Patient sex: F
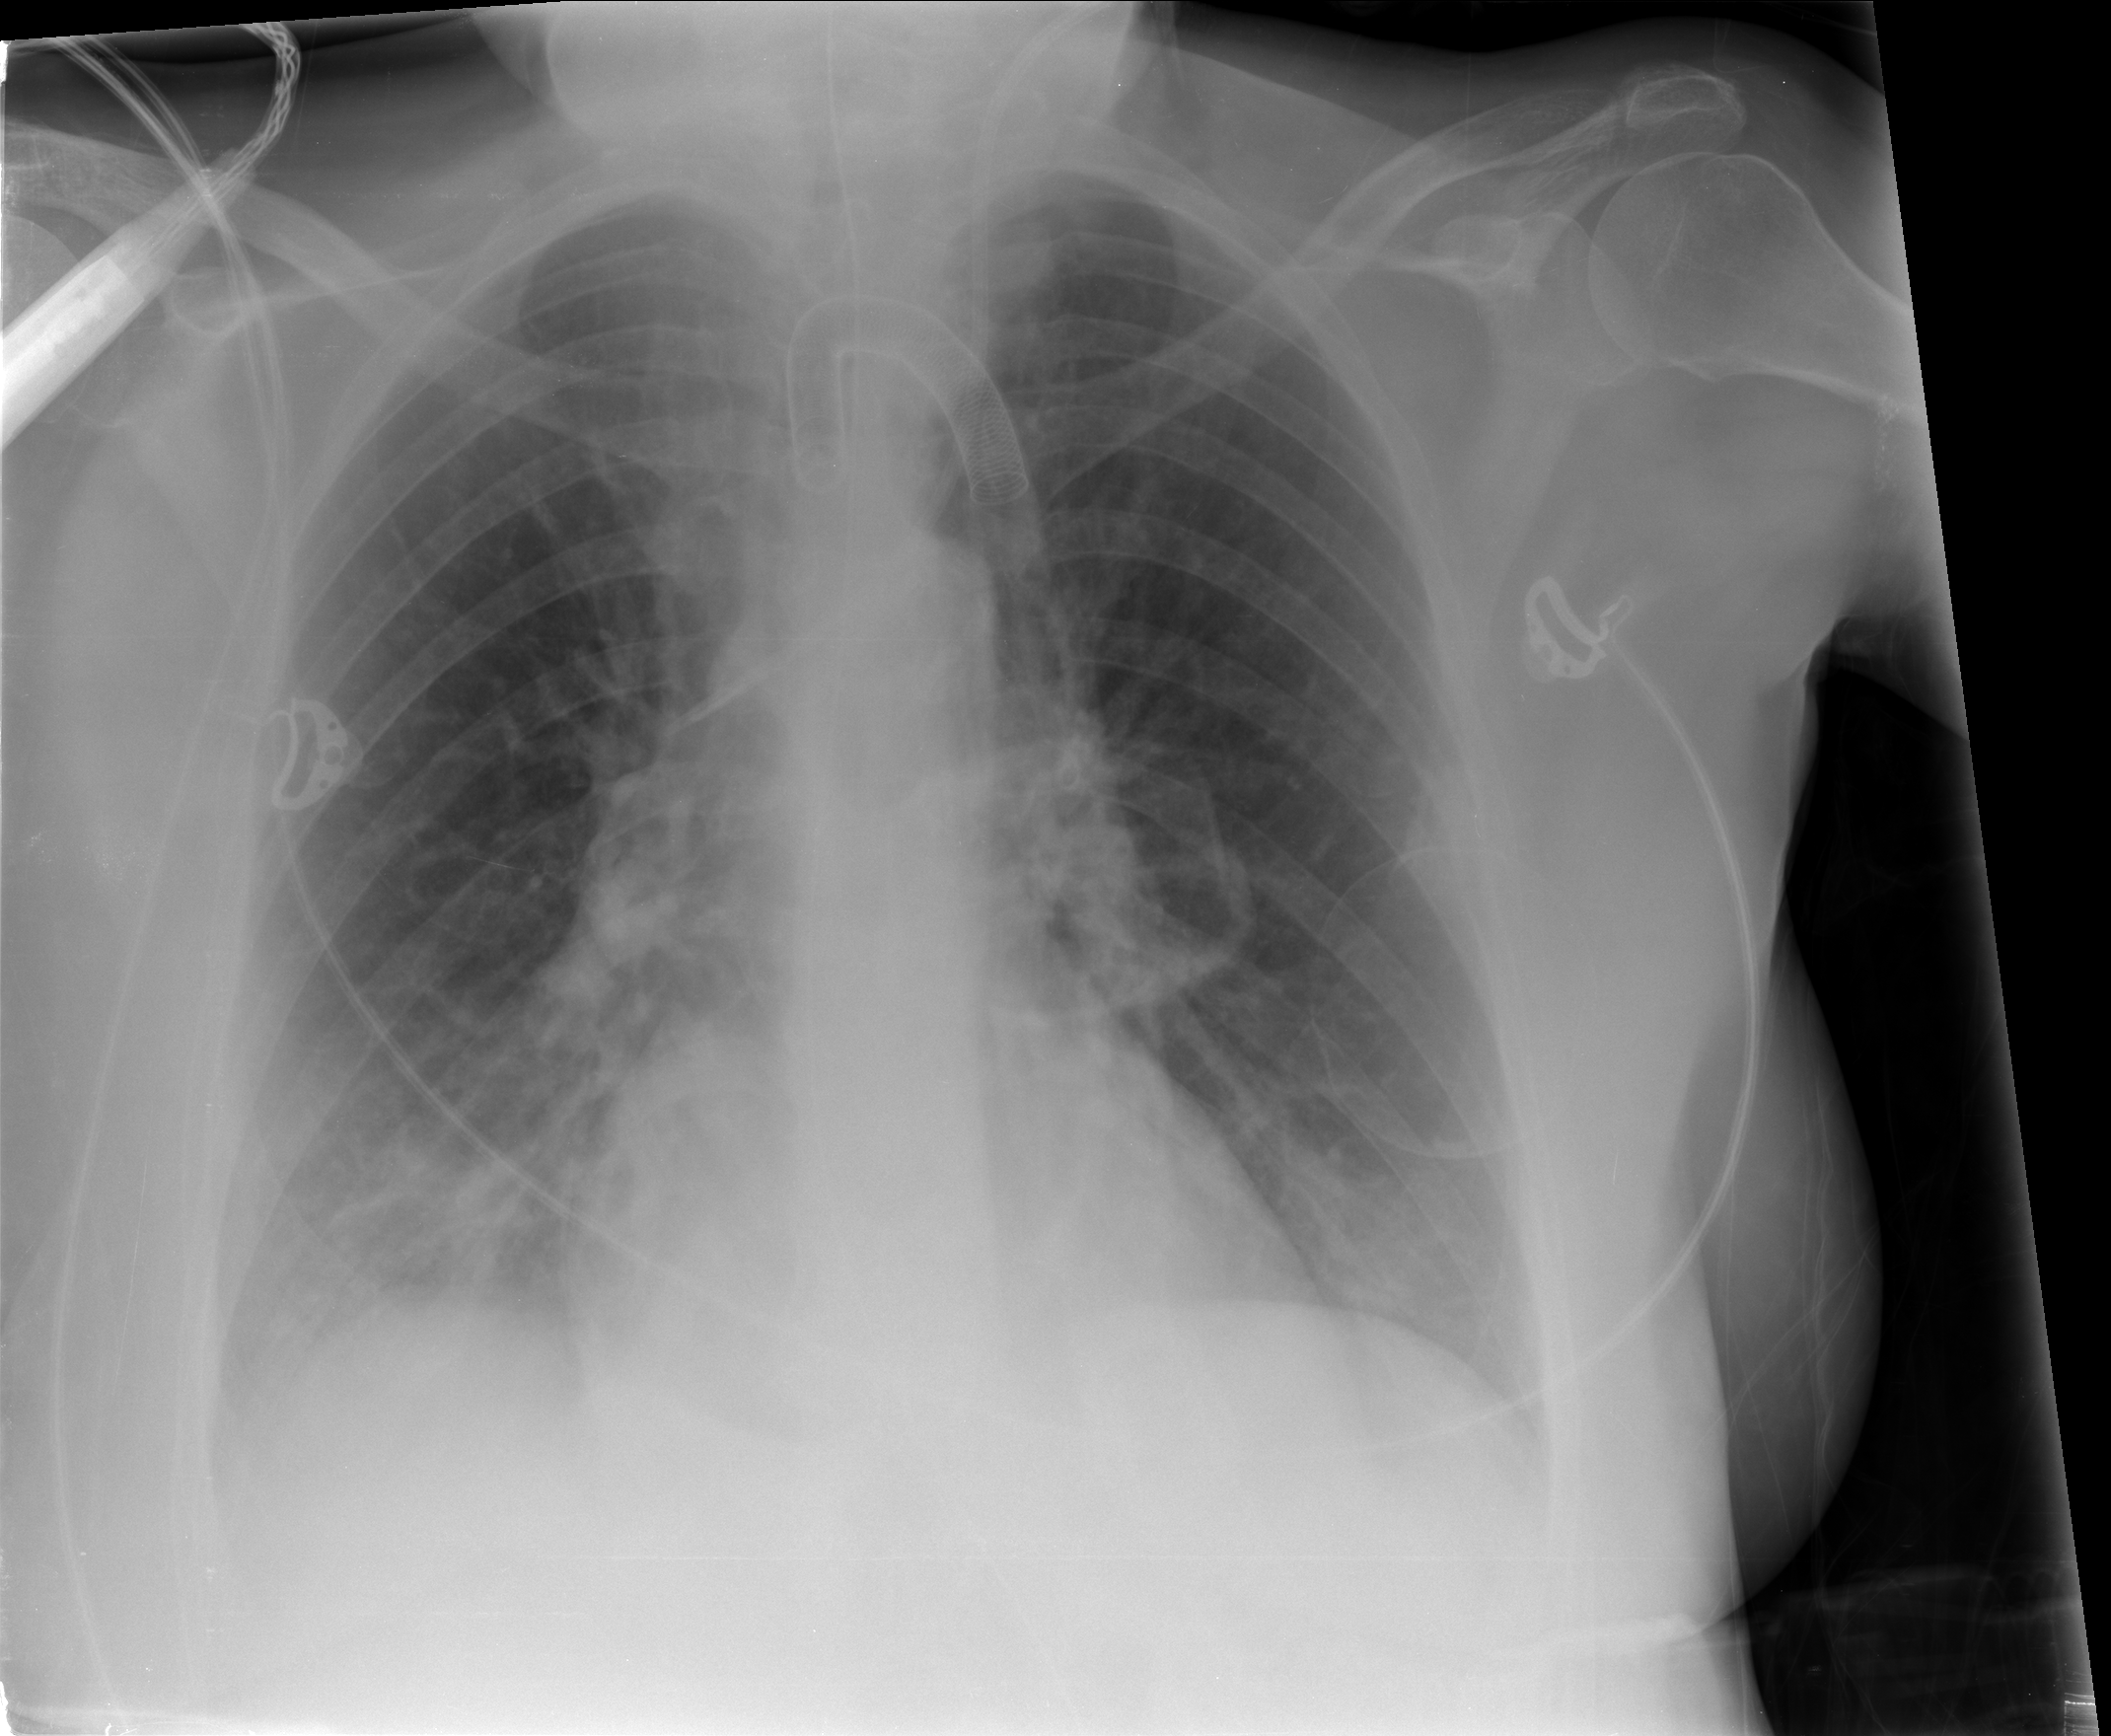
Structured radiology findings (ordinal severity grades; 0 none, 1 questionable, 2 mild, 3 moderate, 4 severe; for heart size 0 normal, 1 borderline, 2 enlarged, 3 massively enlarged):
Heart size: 0
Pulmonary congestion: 2
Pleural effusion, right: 2
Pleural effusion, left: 0
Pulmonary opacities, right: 2
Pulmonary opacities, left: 0
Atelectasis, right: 2
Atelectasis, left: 2